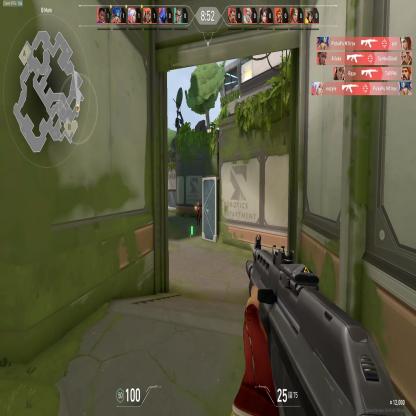
Label: enemy